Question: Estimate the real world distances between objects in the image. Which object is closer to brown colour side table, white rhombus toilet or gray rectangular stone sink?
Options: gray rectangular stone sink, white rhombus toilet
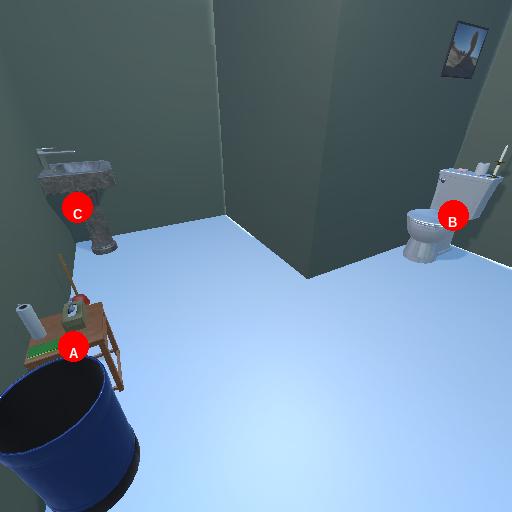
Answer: gray rectangular stone sink